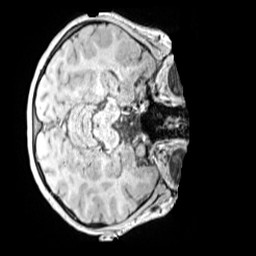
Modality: MP2RAGE
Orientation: axial
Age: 11
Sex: female
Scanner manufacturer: siemens
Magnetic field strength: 3 T
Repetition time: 4 s
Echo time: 0.00299 s